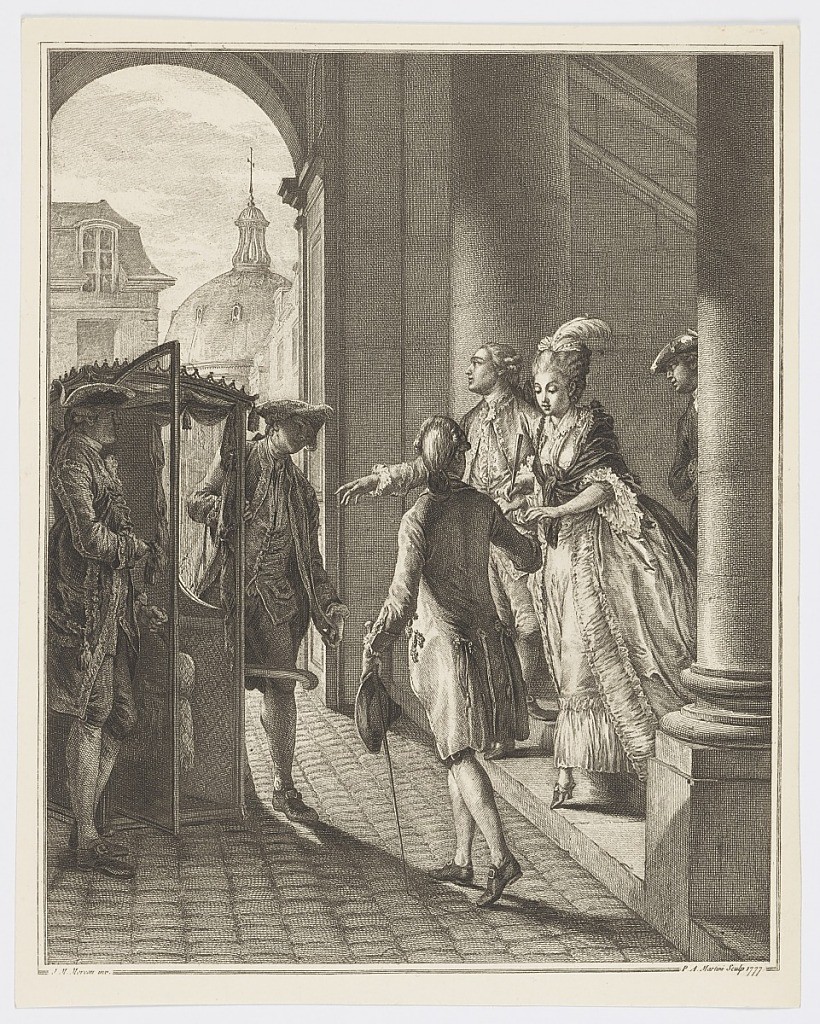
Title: Les Précautions (The Precautions), from Le Monument du Costume
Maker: Pietro Antonio Martini, Italian, 1738–1797
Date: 1777
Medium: Etching on white paper
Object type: Print
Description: A richly attired lady descends a stairway in profile and prepares to enter a sedan chair directly in front of her. A man in the center foreground faces her and reaches out for her hand. A few other elegantly dressed men are gathered around her. In the background the dome of the Church of the Assumption in the Rue Saint-Honoré, Paris can be seen.